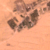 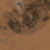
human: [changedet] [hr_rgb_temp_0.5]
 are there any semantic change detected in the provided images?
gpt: There is no difference.